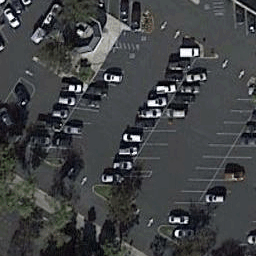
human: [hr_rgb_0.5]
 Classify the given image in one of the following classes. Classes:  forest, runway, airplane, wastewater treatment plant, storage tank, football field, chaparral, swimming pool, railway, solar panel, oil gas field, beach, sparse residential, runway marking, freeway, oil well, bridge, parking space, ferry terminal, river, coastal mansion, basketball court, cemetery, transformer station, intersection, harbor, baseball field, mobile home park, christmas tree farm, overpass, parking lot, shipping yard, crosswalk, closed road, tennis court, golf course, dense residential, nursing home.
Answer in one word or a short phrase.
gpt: parking lot